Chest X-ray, AP view. Patient: 10 years old, sex F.
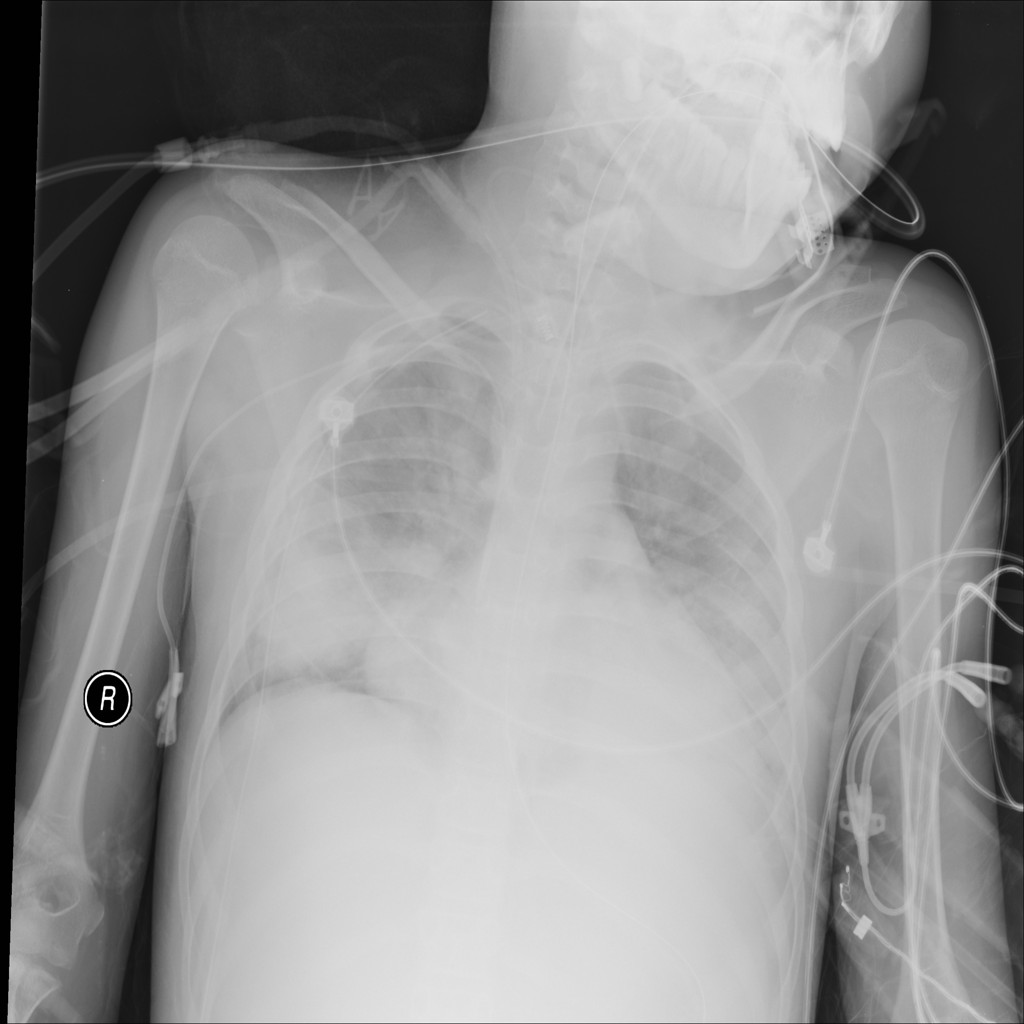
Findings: Consolidation, Effusion